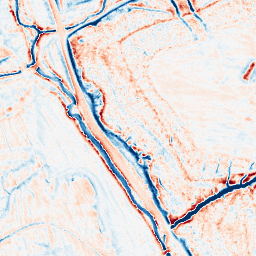
Category: edge_preserving
Decomposition family: anisotropic_diffusion
Decomposition parameters: iterations: 20
kappa: 50
gamma: 0.2
Upsampling method: bspline
Upsampling parameters: scale: 8
Upsampling scale: 8